Field crop: maize
Growth stage: 1
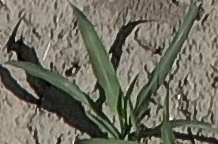
Species: sorghum